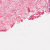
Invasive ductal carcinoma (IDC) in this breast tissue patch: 0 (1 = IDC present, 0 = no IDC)